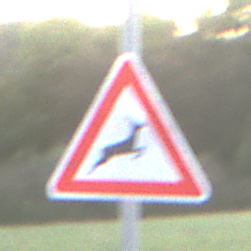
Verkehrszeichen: WildwechselLinks
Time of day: SunriseSunset
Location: Outdoor (Nature)
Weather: PartlyCloudy
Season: NotSpecified
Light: Natural